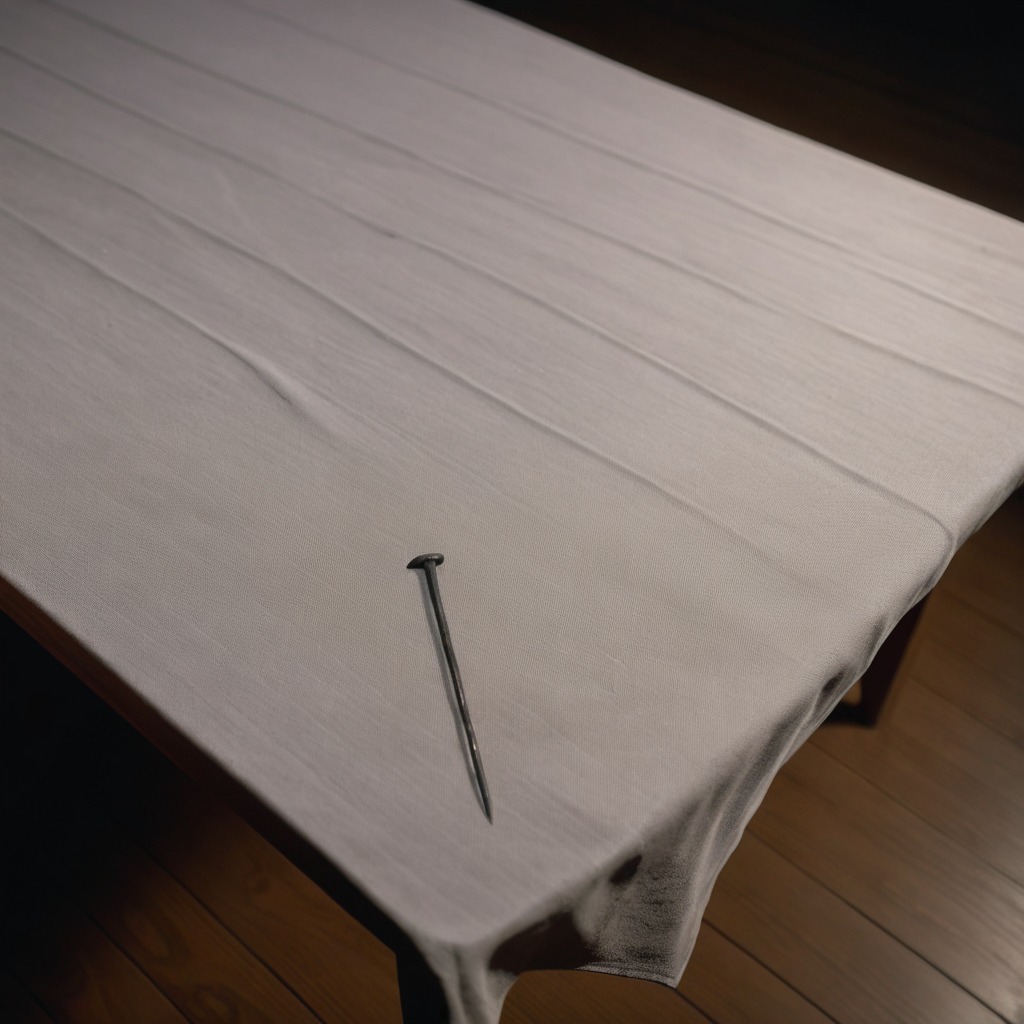
A clean wooden table is covered with a plain cloth table cloth inside a workshop at night with soft shadows beneath the cloth.